Question: I want to remove the border around the color of input<URL> and I need it for Firefox and Microsoft Edge too. Thank you!
For example, in this picture, I want to remove the black border around the pink color, not the blue border of input (this blue border is the form-control class of Bootstrap and I don't ask about it)

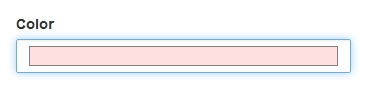
Answer: It's similar to '::-webkit-color-swatch'.
'''
::-moz-color-swatch {
border-color: red;
}
'''